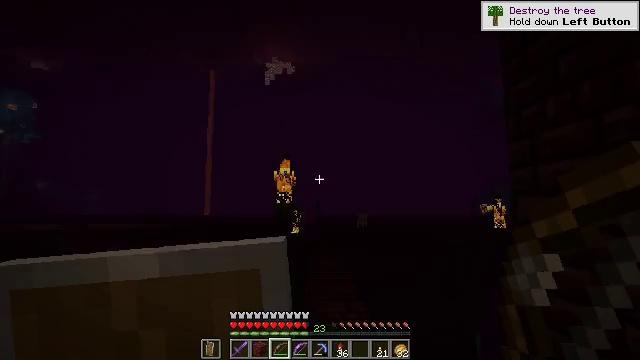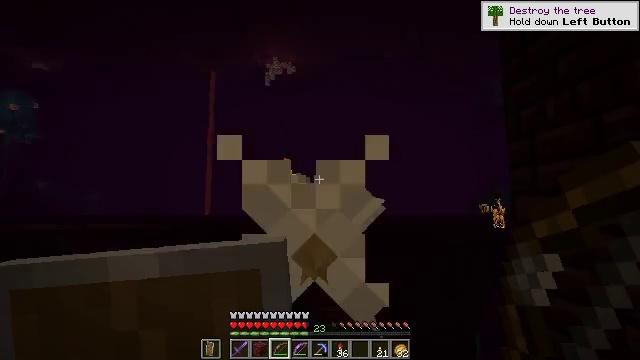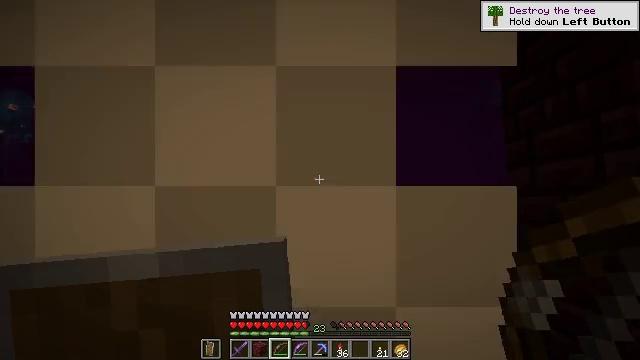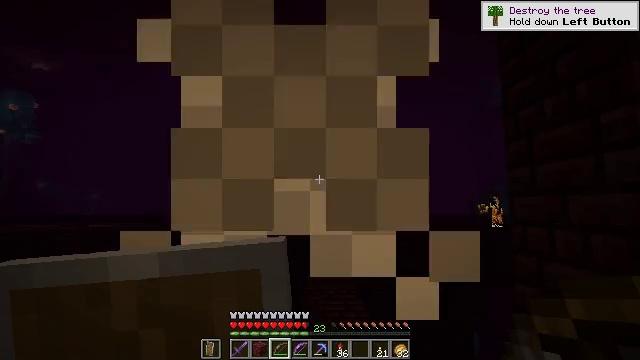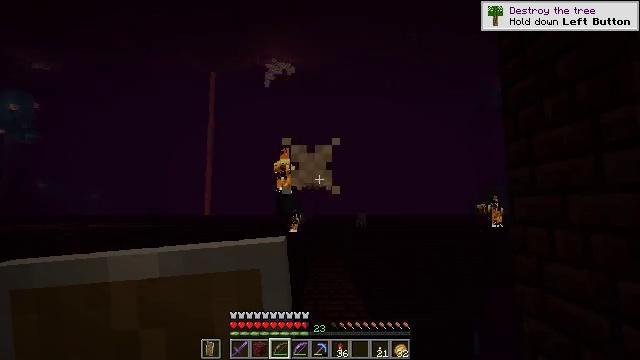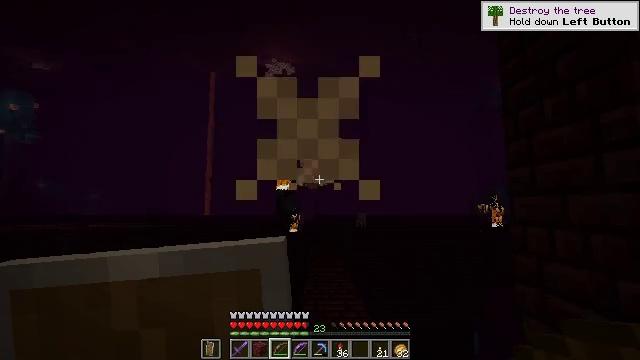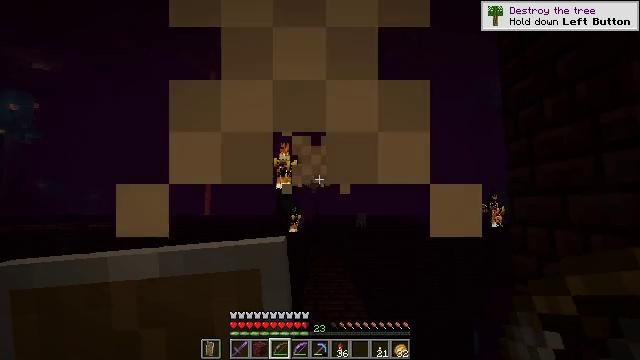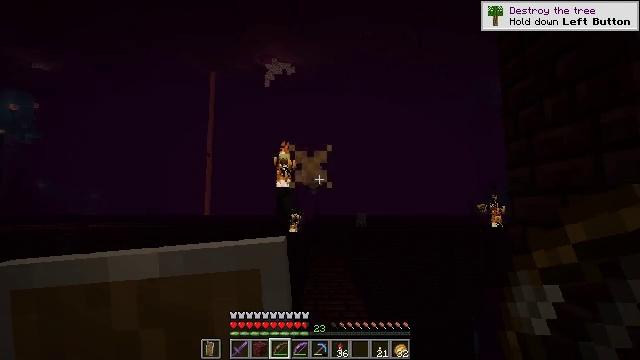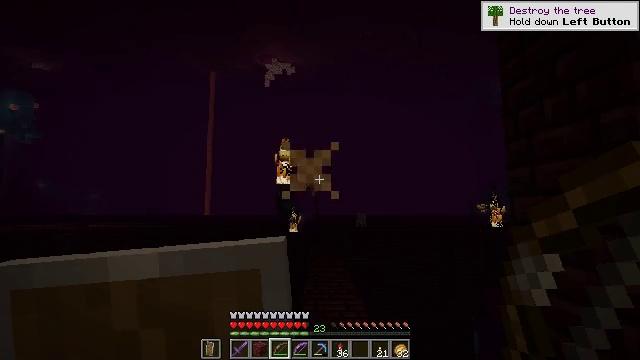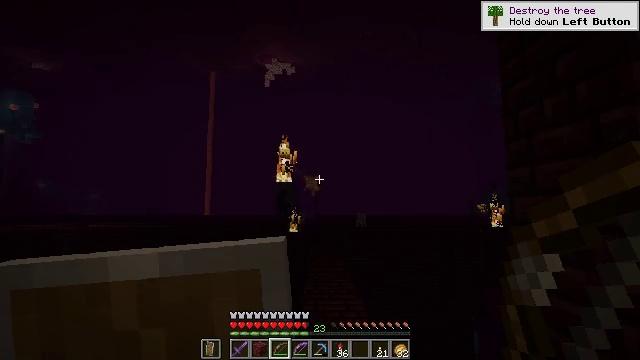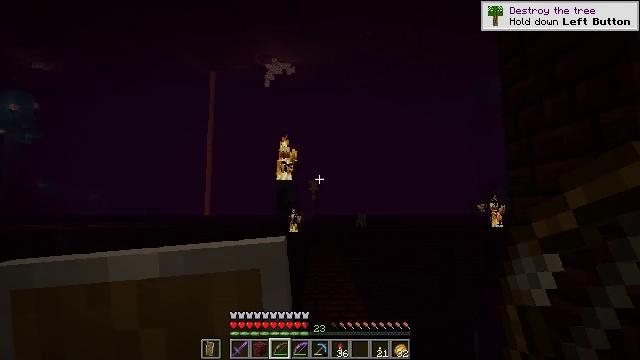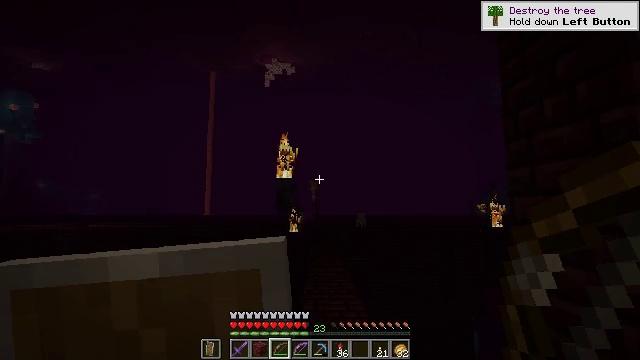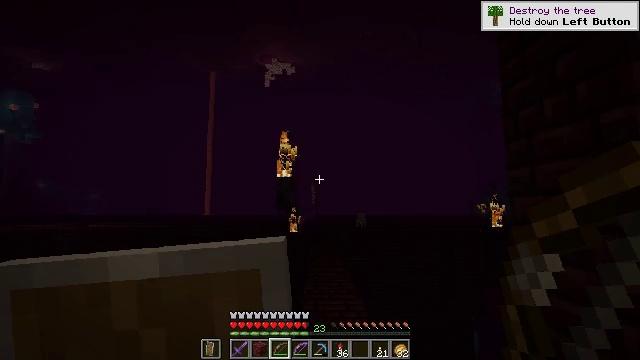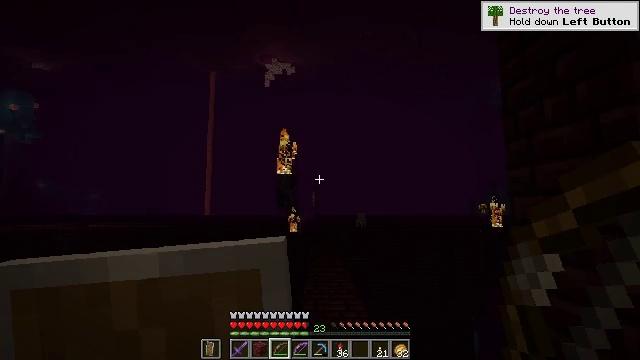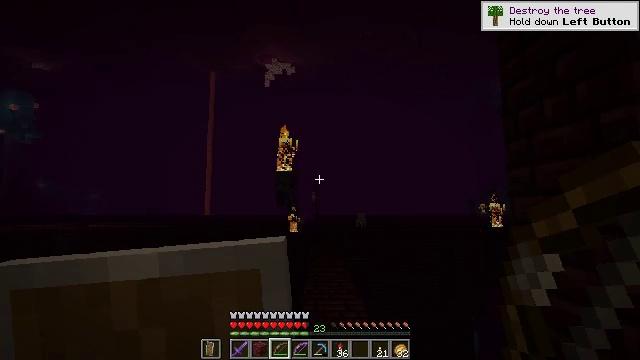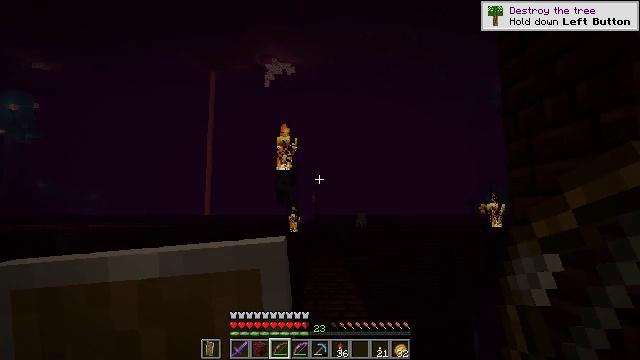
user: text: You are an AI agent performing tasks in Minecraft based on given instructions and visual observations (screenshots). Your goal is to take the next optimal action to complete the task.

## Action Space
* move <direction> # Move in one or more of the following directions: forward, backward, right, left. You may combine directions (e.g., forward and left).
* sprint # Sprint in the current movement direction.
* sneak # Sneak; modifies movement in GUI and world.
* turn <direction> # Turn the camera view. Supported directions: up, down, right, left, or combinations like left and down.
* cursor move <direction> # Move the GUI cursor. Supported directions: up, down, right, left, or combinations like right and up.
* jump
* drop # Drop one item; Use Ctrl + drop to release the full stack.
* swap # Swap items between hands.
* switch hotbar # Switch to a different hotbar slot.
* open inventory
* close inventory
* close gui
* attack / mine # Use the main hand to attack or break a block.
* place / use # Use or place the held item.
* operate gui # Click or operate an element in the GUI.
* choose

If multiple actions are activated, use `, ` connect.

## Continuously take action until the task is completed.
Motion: motion action
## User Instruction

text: Gather nether wart from soul sand farms.
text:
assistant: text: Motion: no_op
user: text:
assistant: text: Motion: no_op
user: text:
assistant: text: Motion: no_op
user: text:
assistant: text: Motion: no_op
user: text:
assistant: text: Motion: no_op
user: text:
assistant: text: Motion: no_op
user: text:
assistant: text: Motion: no_op
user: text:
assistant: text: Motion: no_op
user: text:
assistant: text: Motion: no_op
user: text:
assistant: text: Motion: no_op
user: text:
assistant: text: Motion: no_op
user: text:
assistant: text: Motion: no_op
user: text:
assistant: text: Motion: no_op
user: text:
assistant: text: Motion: no_op
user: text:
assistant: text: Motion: no_op
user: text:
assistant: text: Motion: no_op
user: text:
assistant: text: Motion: no_op
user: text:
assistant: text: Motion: no_op
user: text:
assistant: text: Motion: no_op
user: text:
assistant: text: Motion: no_op
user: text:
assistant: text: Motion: no_op
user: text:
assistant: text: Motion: no_op
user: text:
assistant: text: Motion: no_op
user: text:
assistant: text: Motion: turn right and down
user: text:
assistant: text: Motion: turn right and down
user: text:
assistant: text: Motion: turn right and down
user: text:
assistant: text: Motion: turn right and down
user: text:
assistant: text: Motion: turn right and down
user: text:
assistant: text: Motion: turn right and down
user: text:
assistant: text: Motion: turn right and down